Question: Is there a way to set true full focus on a push button ('button' window class) in WinAPI?
'SetFocus()' sets focus (the button gets an inner dotted border), but the button is actually focused and still cannot be pressed with the 'Enter' key, only the 'Spacebar' key works. At the same time, if I move focus to a sibling button with the 'Tab' key, then this sibling button (as well as the first button if I then return focus to it using 'Shift+Tab') gets a focus (visually, not just dotted focus border is added to the really focused button, but its main outer border becomes [Windows 7]), and now it reacts to 'Enter' as intended.
How to make a button such focused programmatically?
Screenshot of the three button states:

Some background for clarity: there is a window (created with the regular combination of 'WNDCLASSEX' / 'RegisterClassEx' / 'CreateWindowEx()' with 'WS_OVERLAPPEDWINDOW' as its style) with a multiline edit box ('edit' window class with 'ES_MULTILINE' style) and several push buttons. To implement keyboard navigation using the 'Tab' key, I process the 'WM_KEYDOWN' event in the edit box's procedure (subclassed via 'SetWindowLong()'), otherwise I could navigate between buttons and from buttons to the edit box, but not from the edit box to a button. All the controls have 'WS_TABSTOP' style. The issue with the button focus takes place when I set focus using 'SetFocus()' when the 'Tab' key is pressed on the edit box having focus and caret.
Minimal relevant C++ code:
'''
HWND mainWindow;
WNDPROC defaultEditCallback = NULL;
int WINAPI WinMain(HINSTANCE instance, HINSTANCE hPrevInstance, LPSTR lpCmdLine, int nCmdShow) {
WNDCLASSEXW wc;
wchar_t windowClass[] = L"testcase";
wc.cbSize = sizeof(WNDCLASSEXW);
wc.style = 0;
wc.lpfnWndProc = mainWindowCallback;
wc.cbClsExtra = 0;
wc.cbWndExtra = 0;
wc.hInstance = instance;
wc.hIcon = NULL;
wc.hCursor = LoadCursorW(NULL, IDC_ARROW);
wc.hbrBackground = (HBRUSH) (COLOR_BTNFACE + 1);
wc.lpszMenuName = NULL;
wc.lpszClassName = (LPCWSTR)windowClass;
wc.hIconSm = NULL;
RegisterClassExW(&wc);
mainWindow = CreateWindowW(
(LPCWSTR)windowClass, (LPCWSTR)windowClass, WS_OVERLAPPEDWINDOW,
CW_USEDEFAULT, CW_USEDEFAULT, 400, 200, NULL, NULL, instance, NULL
);
HWND edit = CreateWindowExW(
WS_EX_CLIENTEDGE, (LPCWSTR)L"edit", NULL,
WS_CHILD | WS_VISIBLE | WS_VSCROLL | ES_LEFT | ES_MULTILINE | WS_TABSTOP,
0, 0, 0, 0, mainWindow, (HMENU) 10,
(HINSTANCE) GetWindowLongPtrW(mainWindow, GWLP_HINSTANCE),
NULL
);
defaultEditCallback = (WNDPROC)SetWindowLongPtrW(edit, GWLP_WNDPROC, (LONG)editCallback);
HWND firstButton = createButton(mainWindow, 20, L"First", buttonWidth, buttonHeight);
HWND secondButton = createButton(mainWindow, 30, L"Second", buttonWidth, buttonHeight);
HWND thirdButton = createButton(mainWindow, 40, L"Third", buttonWidth, buttonHeight);
// [Skipped] Sizing and positioning controls.
ShowWindow(mainWindow, nCmdShow);
UpdateWindow(mainWindow);
MSG msg;
while (GetMessageW(&msg, NULL, 0, 0) > 0) {
if (!IsDialogMessage(mainWindow, &msg)) {
TranslateMessage(&msg);
DispatchMessageW(&msg);
}
}
return (int)msg.wParam;
}
LRESULT CALLBACK mainWindowCallback(HWND window, UINT msg, WPARAM wParam, LPARAM lParam) {
if (WM_DESTROY == msg) {
PostQuitMessage(0);
}
return DefWindowProcW(window, msg, wParam, lParam);
}
LRESULT CALLBACK editCallback(HWND control, UINT msg, WPARAM wParam, LPARAM lParam) {
if (WM_KEYDOWN == msg && VK_TAB == wParam) {
HWND next = GetNextDlgTabItem(mainWindow, control, (int)(GetKeyState(VK_SHIFT) & 0x8000));
SetFocus(next);
return 0;
}
return CallWindowProc(defaultEditCallback, control, msg, wParam, lParam);
}
HWND createButton(HWND parentWindow, int id, wchar_t* caption, int width, int height) {
return CreateWindowW(
(LPCWSTR)L"button", (LPCWSTR)caption, WS_VISIBLE | WS_CHILD | WS_TABSTOP,
0, 0, width, height, parentWindow, (HMENU)id, NULL, NULL
);
}
'''
Thanks.
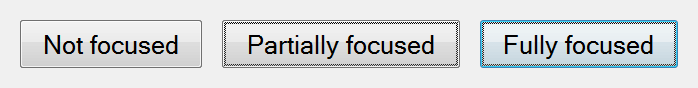
Answer: The question does not make it clear whether the 'WS_OVERLAPPEDWINDOW' main window is either a dialog, or subclassed to work like a dialog (i.e. based on 'DefDlgProc'). Some hints about TAB navigation and DM_SETDEFID in the OP and following comments appear to indicate that it's a dialog(-styled) window.
For dialogs, the correct way to move the input focus between child controls is by sending the <URL>, rather than calling 'SetFocus' directly. As noted in the docs:
> This message performs additional dialog box management operations beyond those performed by the SetFocus function WM_NEXTDLGCTL updates the default pushbutton border, sets the default control identifier, and automatically selects the text of an edit control (if the target window is an edit control).
More details at <URL>, including this part:
> As the remarks to the DM_SETDEFID function note, messing directly with the default ID carelessly can lead to odd cases like a dialog box with two default buttons. Fortunately, you rarely need to change the default ID for a dialog.A bigger problem is using SetFocus to shove focus around a dialog. If you do this, you are going directly to the window manager, bypassing the dialog manager. This means that you can create "impossible" situations like having focus on a pushbutton without that button being the default!To avoid this problem, don't use SetFocus to change focus on a dialog. Instead, use the WM_NEXTDLGCTL message.
---
[EDIT] After the OP edit, the main window turns out to be a regular window, not a dialog. The newly posted code, however, does not remember the focused child (nor does it remove/restore the default pushbutton style) after the main window is deactivated and reactivated, relegates keyboard navigation such as VK_TAB to child controls etc. Those introduce inconsistencies with the default dialog-like behaviors.
In order to make the main window behave a dialog (and do it right), the WNDPROC would need to mimic the relevant parts of DefDlgProc, at least those that pertain to navigation. From <URL>, among the messages such a WNDPROC would need special handling for are 'DM_GETDEFID', 'DM_SETDEFID', 'WM_ACTIVATE', 'WM_NEXTDLGCTL', 'WM_SHOWWINDOW', 'WM_SYSCOMMAND'. Once that's done, my original answer still applies.